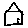
Label: house